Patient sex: M
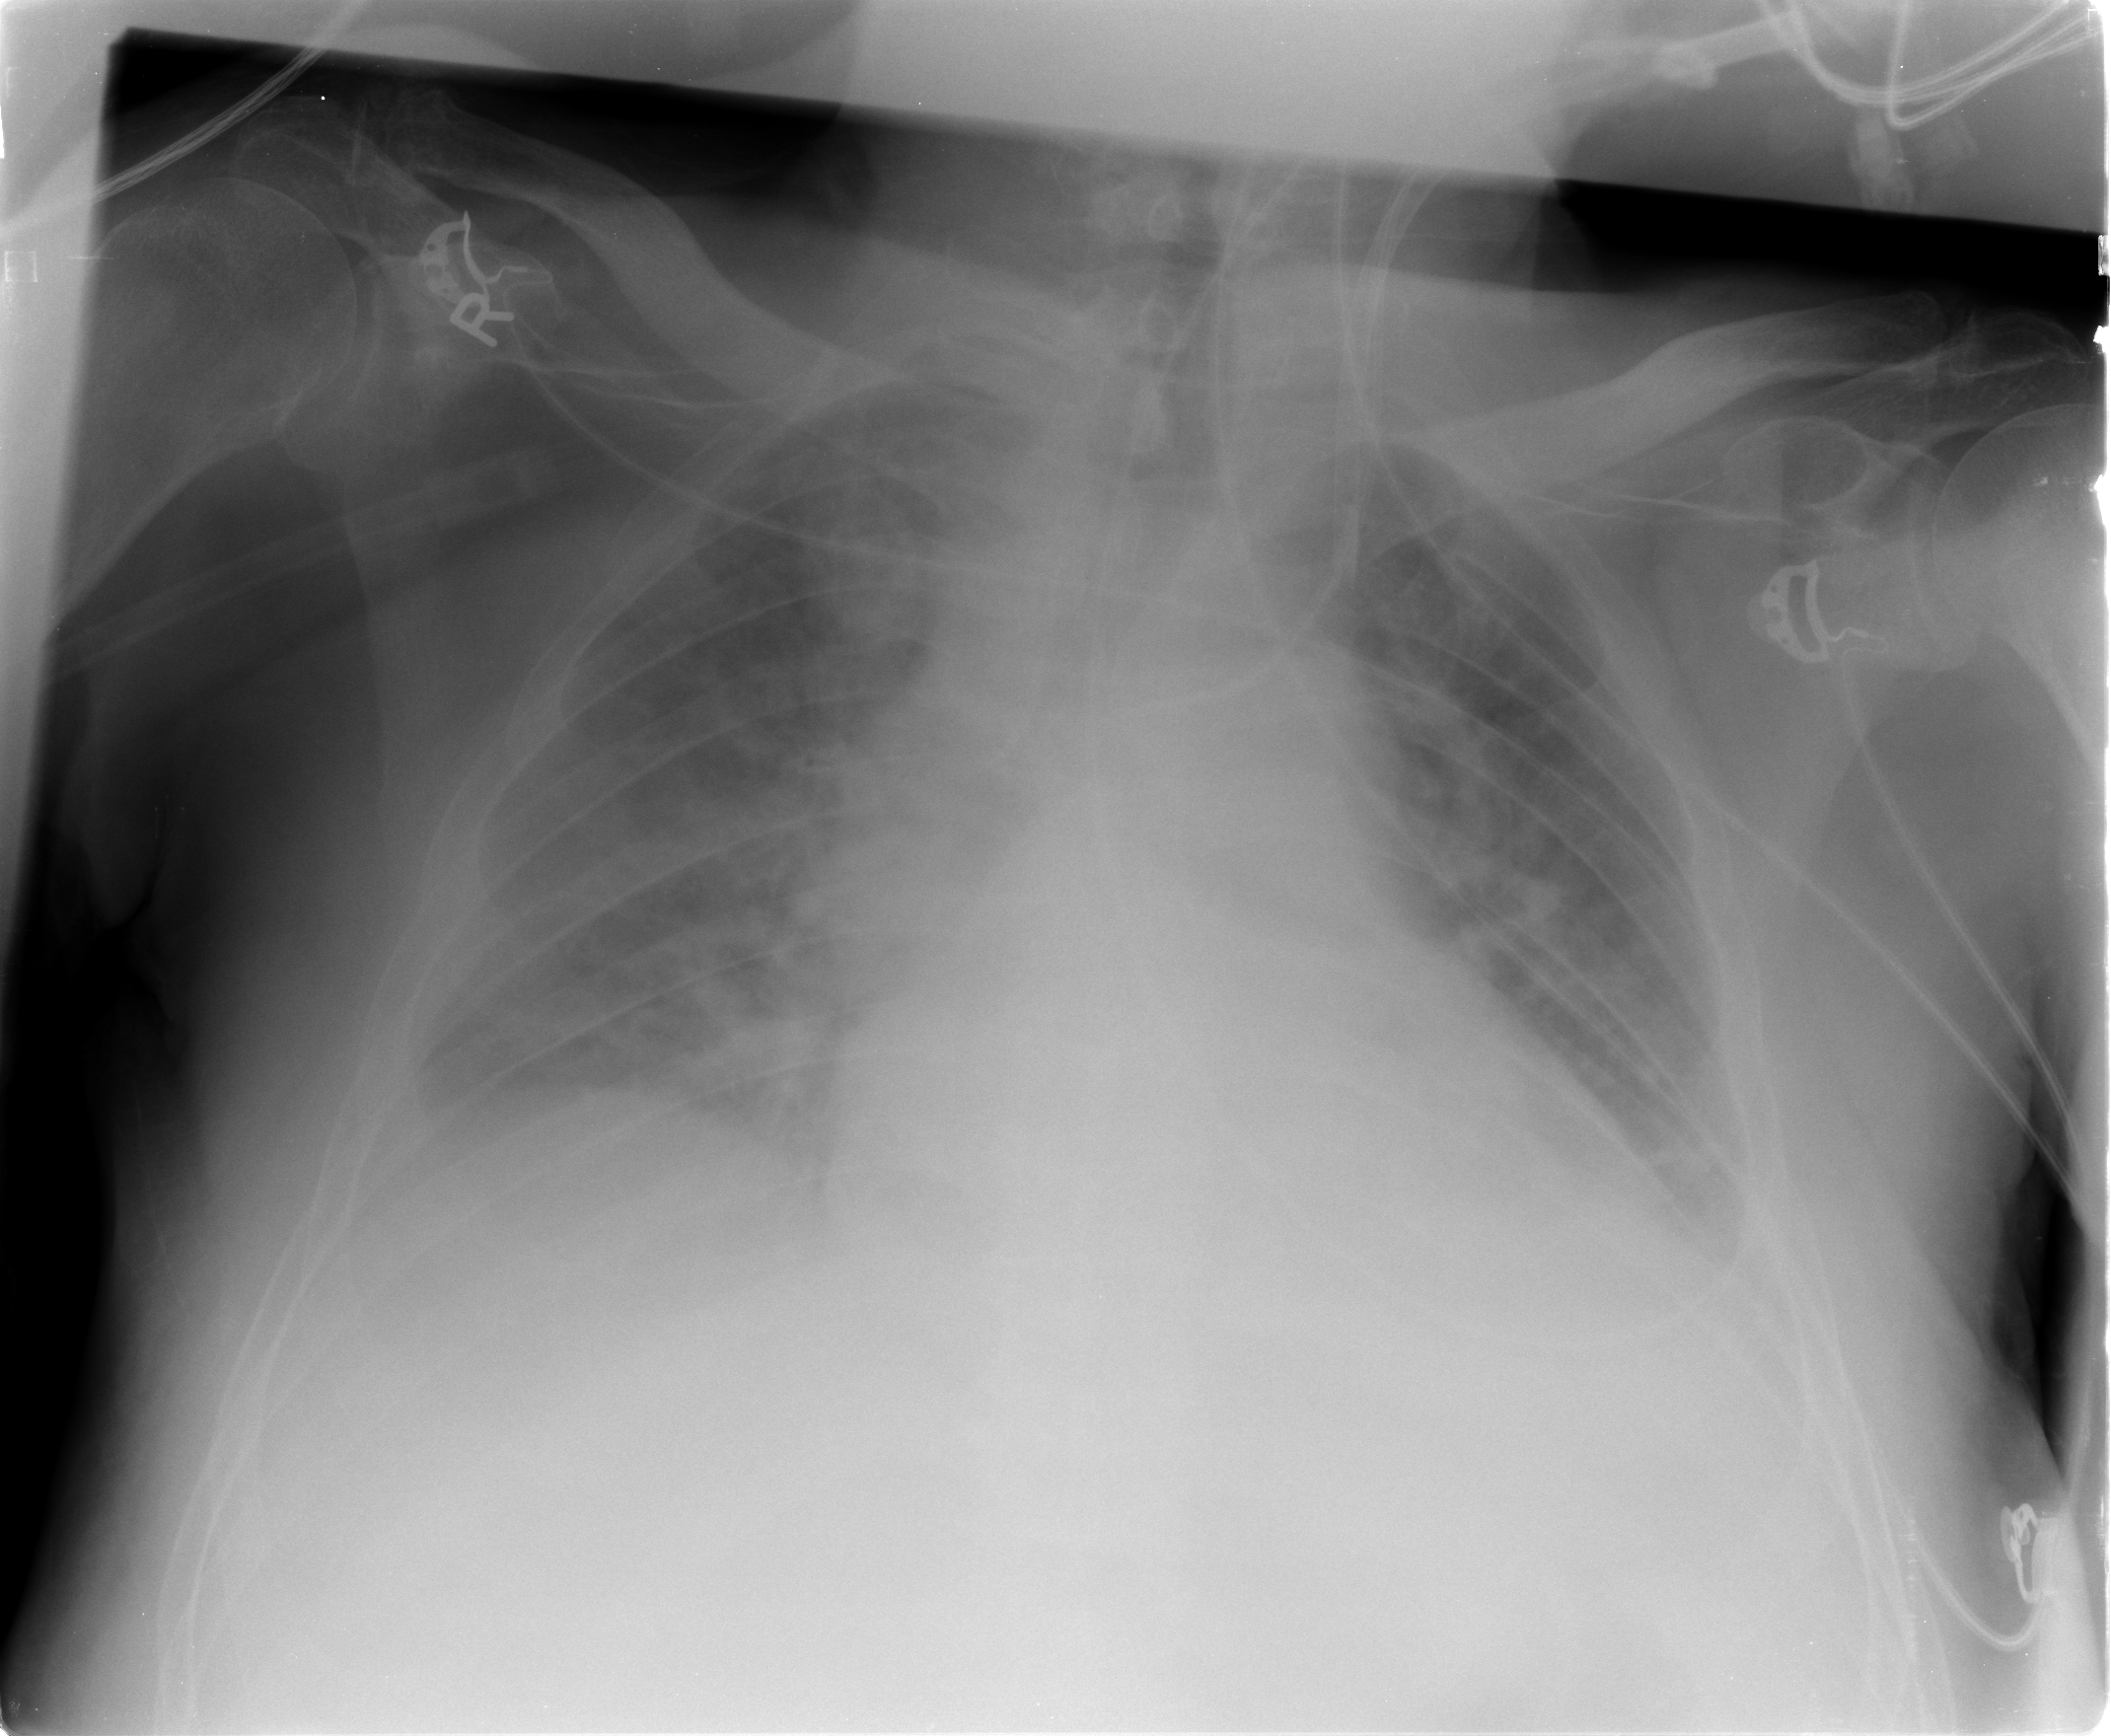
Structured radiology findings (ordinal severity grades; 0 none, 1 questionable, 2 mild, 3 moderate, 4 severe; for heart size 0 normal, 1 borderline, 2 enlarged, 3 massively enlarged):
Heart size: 2
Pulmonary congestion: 3
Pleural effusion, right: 2
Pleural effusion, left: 2
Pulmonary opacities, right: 2
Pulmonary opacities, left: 2
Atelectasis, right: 2
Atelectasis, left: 2